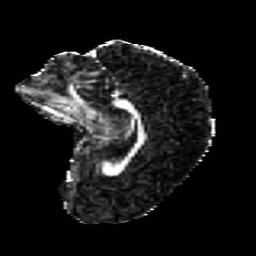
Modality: FA
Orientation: sagittal
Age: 35
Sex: female
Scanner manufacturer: ge
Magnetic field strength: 3 T
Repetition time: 7.8 s
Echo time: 0.0607 s